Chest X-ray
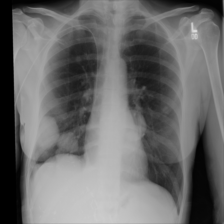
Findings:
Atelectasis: negative
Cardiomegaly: negative
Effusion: negative
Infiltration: negative
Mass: negative
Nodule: negative
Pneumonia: negative
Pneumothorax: negative
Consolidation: negative
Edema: negative
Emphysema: negative
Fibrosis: negative
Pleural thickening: negative
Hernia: negative